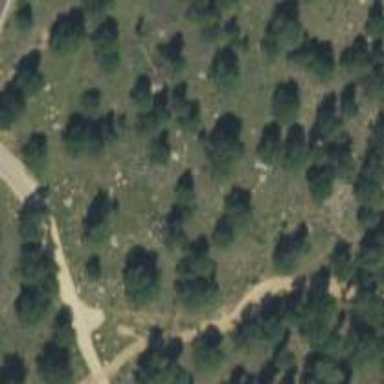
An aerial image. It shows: Evergreen woodland with needle-leaved trees.